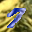
Label: 7